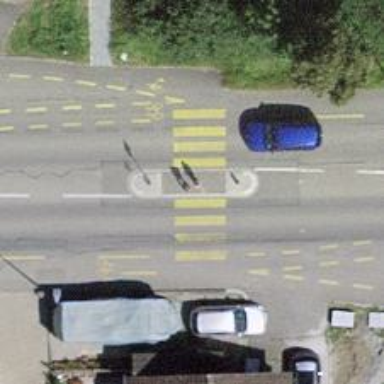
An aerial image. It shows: Uncontrolled crossing with zebra marking and crossing island.